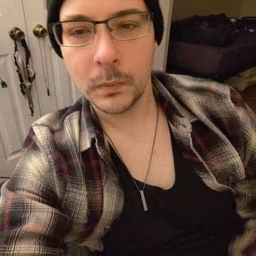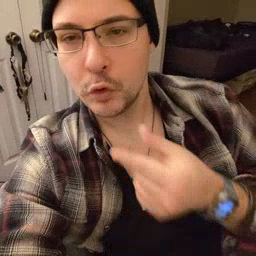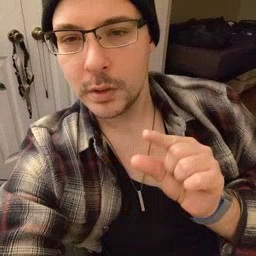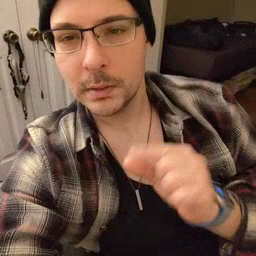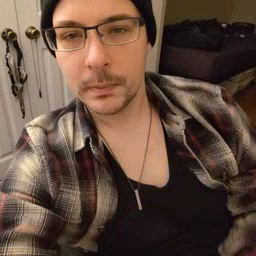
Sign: green